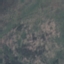
Land use / land cover class: HerbaceousVegetation